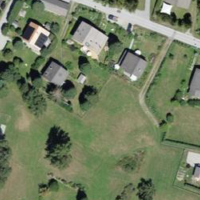
EUNIS habitat code: 55
Species observed at this site:
Phoenicurus ochruros
Phoenicurus phoenicurus
Garrulus glandarius
Nucifraga caryocatactes
Picus viridis
Sylvia atricapilla
Turdus merula